Field crop: maize
Growth stage: 2
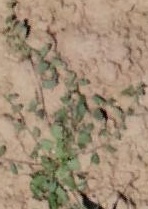
Species: convolvulus